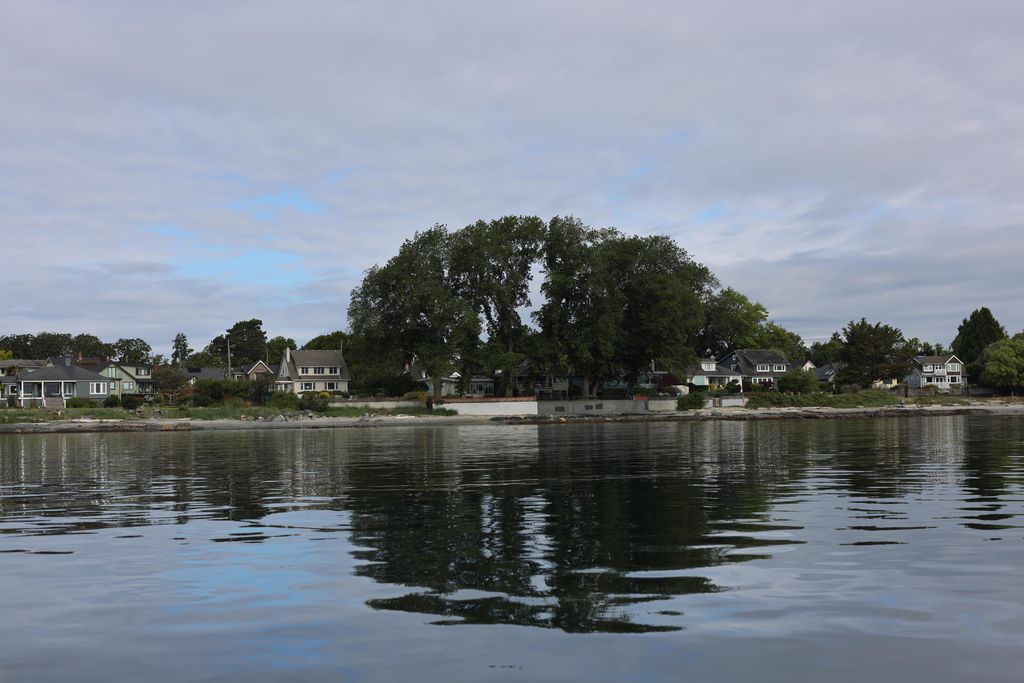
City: victoria